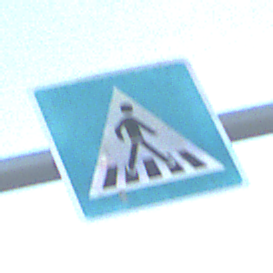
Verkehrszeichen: FussgaengerueberwegLinks
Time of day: SunriseSunset
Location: Outdoor (Beach)
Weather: PartlyCloudy
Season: NotSpecified
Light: Natural